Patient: sex F, age 66
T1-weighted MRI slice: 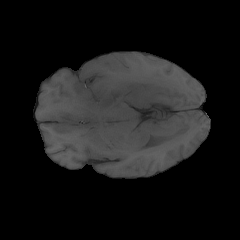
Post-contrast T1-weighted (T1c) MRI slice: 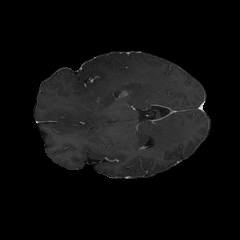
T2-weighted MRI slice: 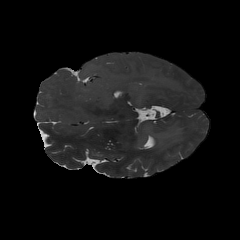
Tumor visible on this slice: yes
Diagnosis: Astrocytoma, IDH-wildtype
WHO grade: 2